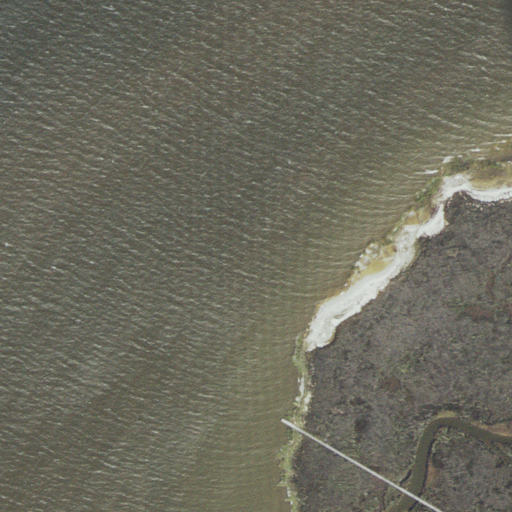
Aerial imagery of cape in North Carolina named Winthrop Point containing open water and herbaceous wetlands